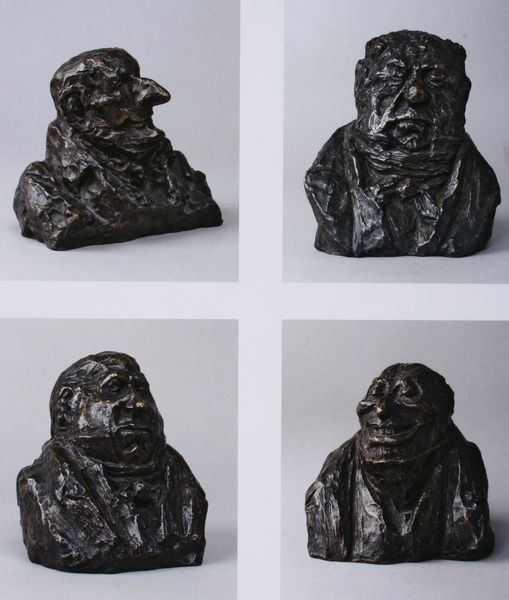
Titel: Les célébrités du Juste Milieu:
Antoine-Maurice-Apollinaire - Baron d'Argout, Claude Baillot, Félix Barthe, Auguste-Hilarion - Comte de Kératry, Die Berühmtheiten des Juste Milieu
Künstler: Honoré Daumier
Standort: Berlin
Institution: Akademie der Künste, Kunstsammlung
Schlagwörter: kopf, mann, schatten, weiß, grob, menschen, frankreich, köpfe, licht, marmor, mund, männer, nase, ohr, schwarz, herren, alt, anzug, gesichter, jacke, alte, augen, falten, gesicht, kragen, stein, porträt, figur, haare, mantel, realismus, lippen, ohren, schulter, affe, skulptur, statue, lächeln, wangen, fotos, studie, klein, ausdruck, figuren, karikatur, dick, münder, nasen, ernst, büste, glanz, glatze, grimmig, mimik, metall, bronze, plastik, rodin, oberkörper, weste, lächelnd, foto, fotografie, fett, roh, lachen, vier, kreuz, porträts, glatzen, groß, hakennase, ironie, karrikatur, politik, satire, bürger, witz, charakter, lustig, mürrisch, daumier, grinsen, honore daumier, typen, photo, studien, zähne, skulpturen, grimasse, plastiken, adelig, gesichtszüge, büsten, guss, komisch, bozetto, grotesk, grimassen, ansichten, verzerrt, gefühle, mehrere, sculpture, buste, fotografien, andeutung, bronce, photos, honore, temperamente, physiognomie, phlegmatisch, büster, lchen, charaktere, charakterkopf, dimmension, gesichtausdruck, karikaturistisch, stereotypen, veir, halslos, 4, gtrimmif, glateze, tetes, bustes